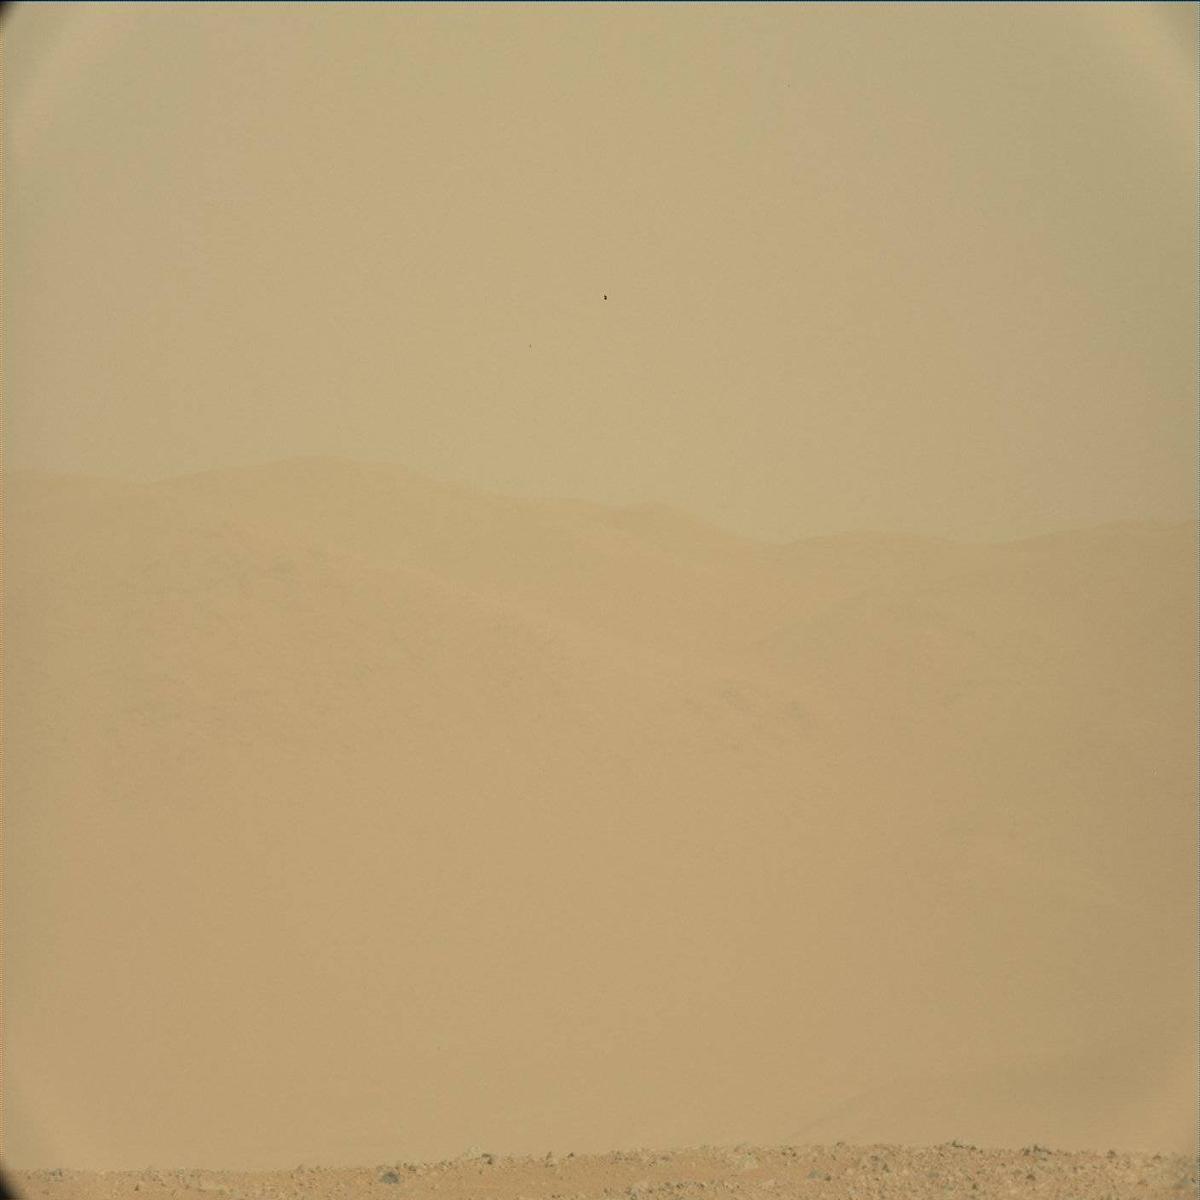
Terrain classes present: Ridge, Rock, Sand / Soil, Sky